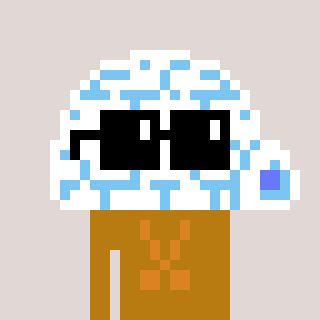
a pixel art character with square black sunglasses, a igloo-shaped head and a gold-colored body on a warm background